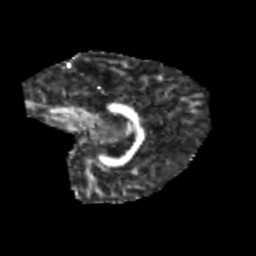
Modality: FA
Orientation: sagittal
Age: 9
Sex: female
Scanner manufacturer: siemens
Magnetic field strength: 3 T
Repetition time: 3.8 s
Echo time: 0.07 s